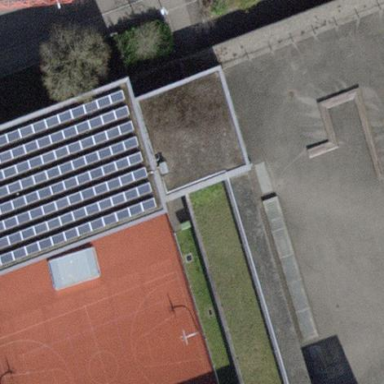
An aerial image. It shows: School building.